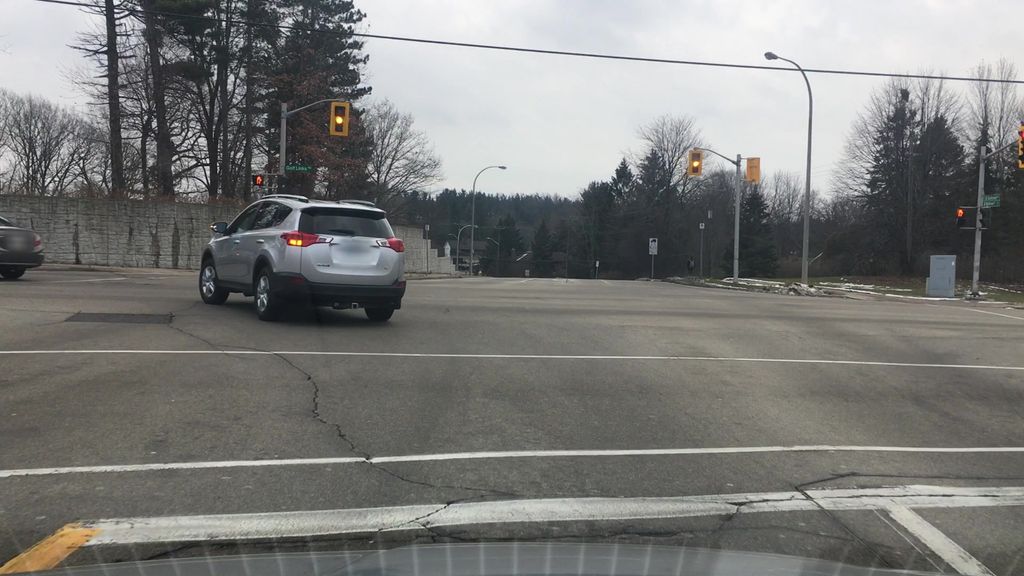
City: hamilton